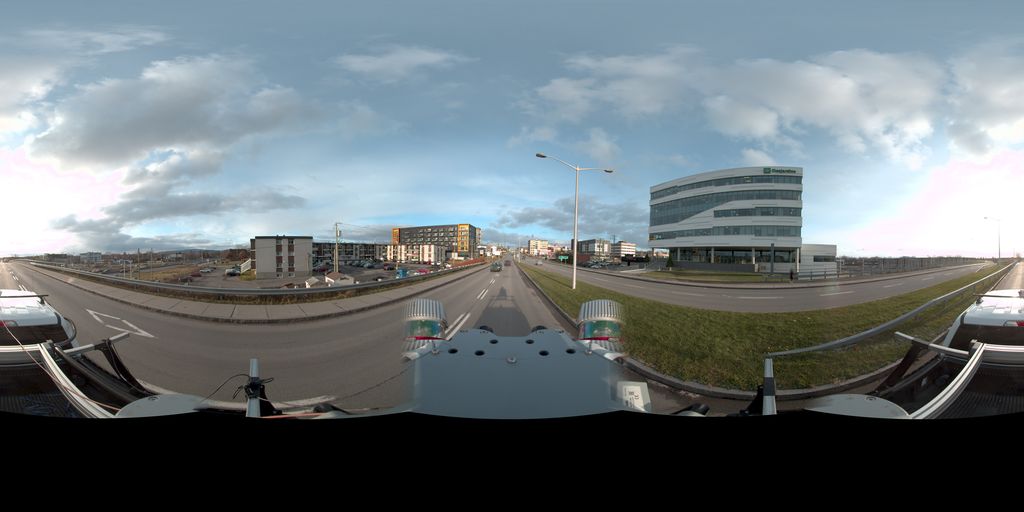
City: quebec_city